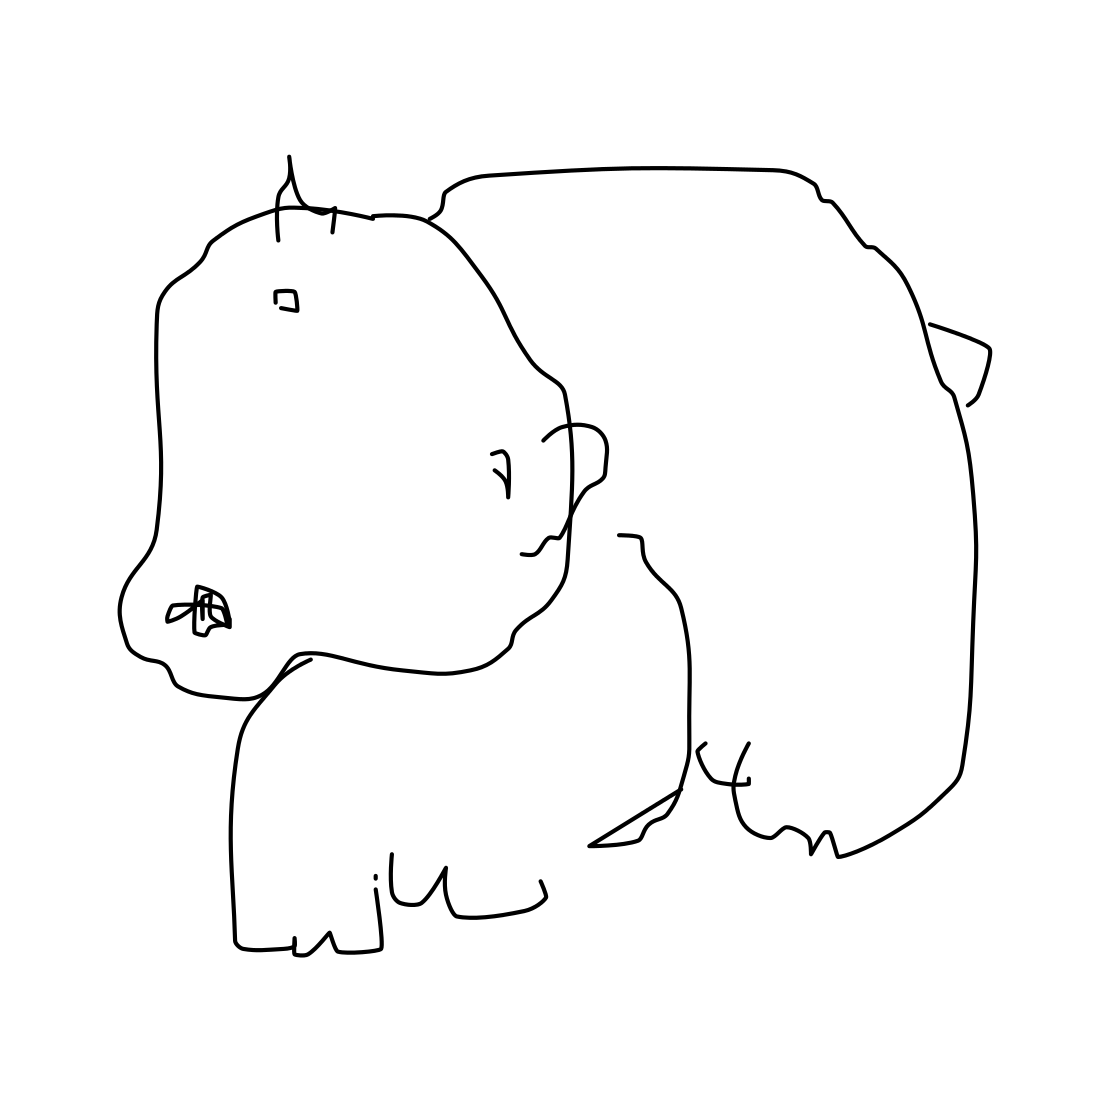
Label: bear (animal)